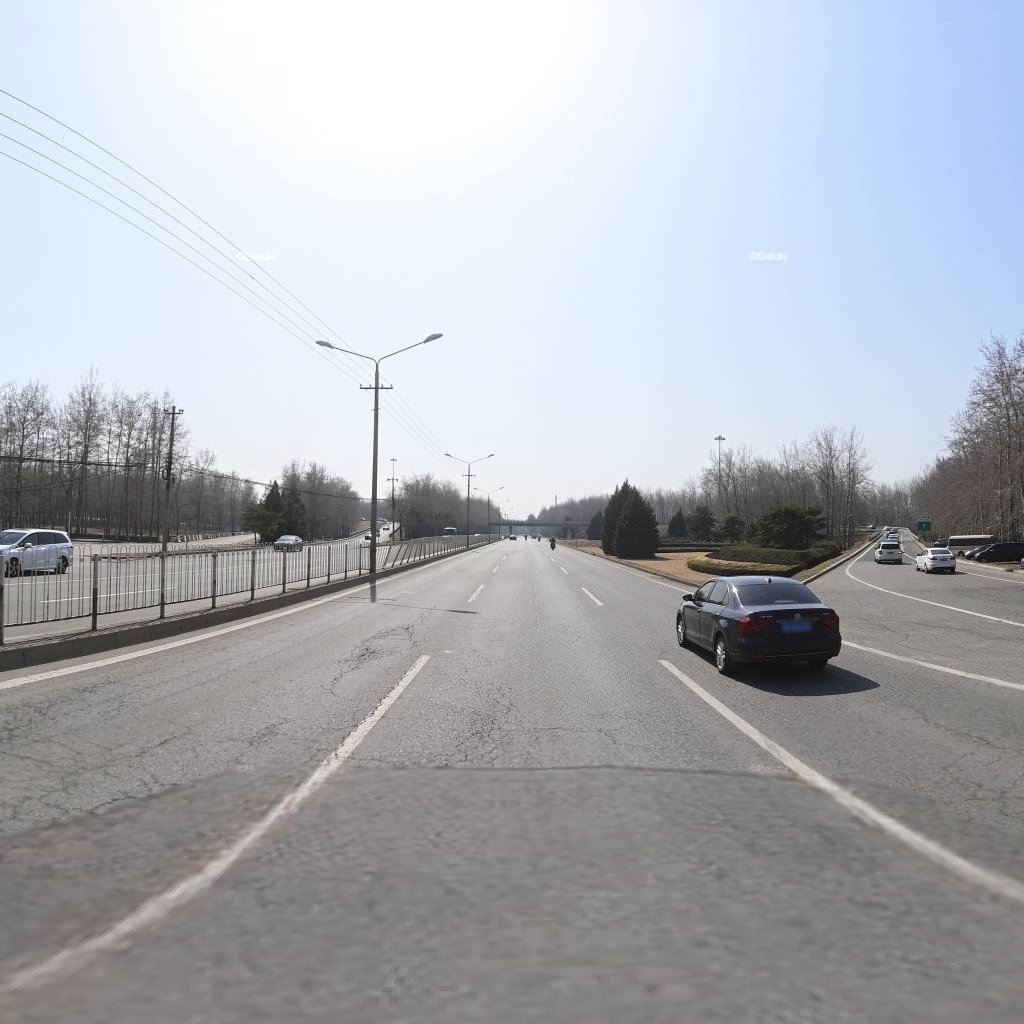
Region: Chaoyang
Road damage annotations: alligator crack